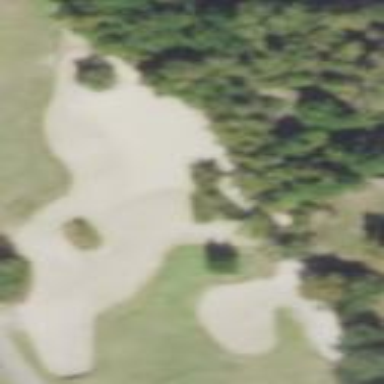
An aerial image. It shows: Golf bunker filled with natural sand.